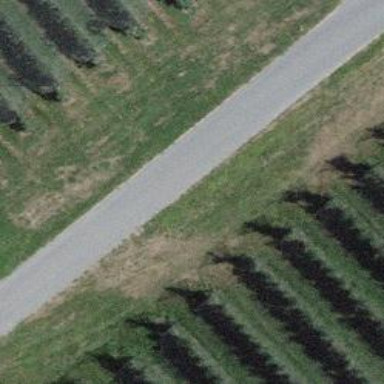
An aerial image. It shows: Asphalt service road used by agricultural vehicles.